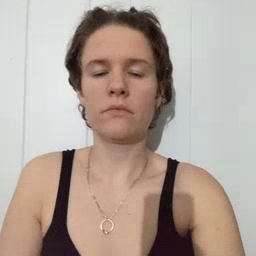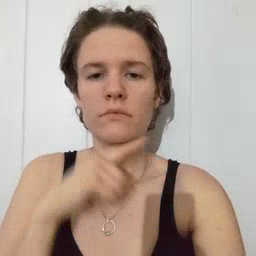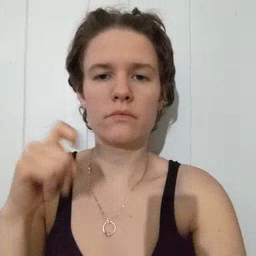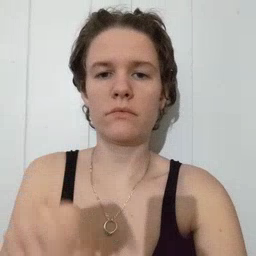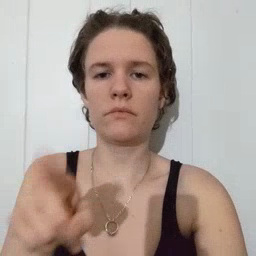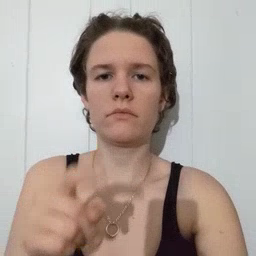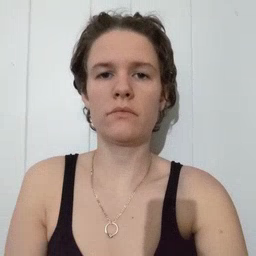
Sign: dryer